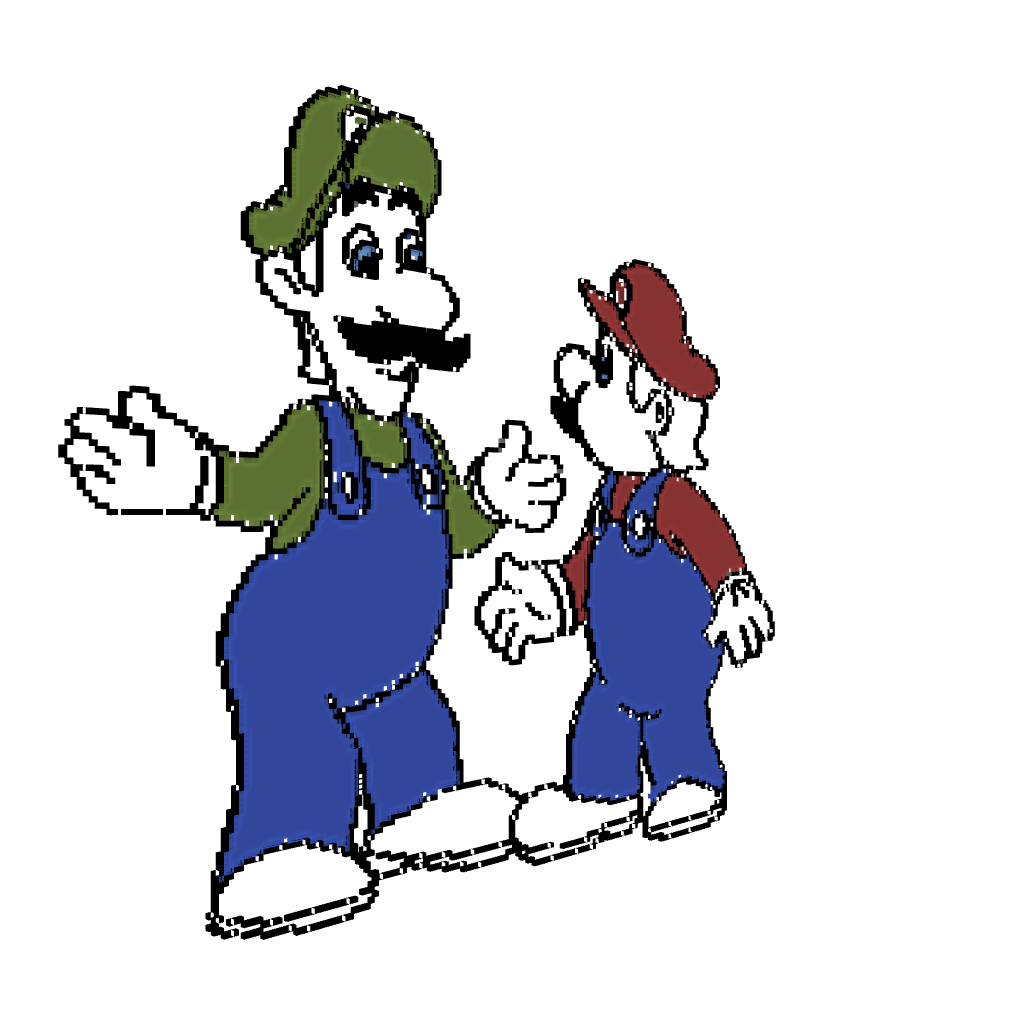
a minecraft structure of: Hotel Mario Shematic bad low quality